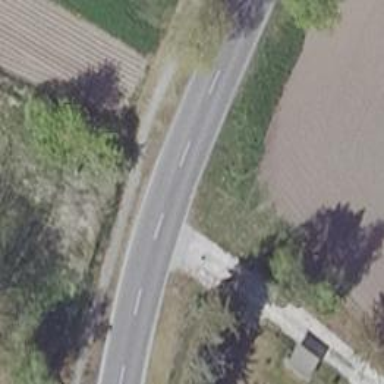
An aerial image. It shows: Secondary road with asphalt surface and sidewalks on both sides.